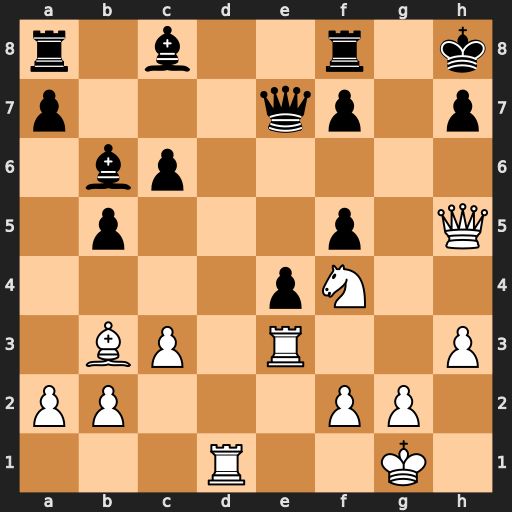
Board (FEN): r1b2r1k/p3qp1p/1bp5/1p3p1Q/4pN2/1BP1R2P/PP3PP1/3R2K1
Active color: w
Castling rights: -
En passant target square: -
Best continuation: Rg3 Rg8 Rxg8+